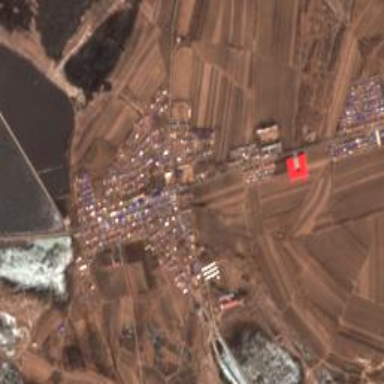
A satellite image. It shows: Ethnic township within town.